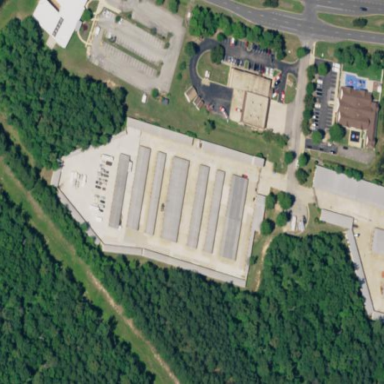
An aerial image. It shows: Area used for garages with storage rental services available.